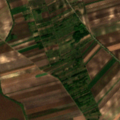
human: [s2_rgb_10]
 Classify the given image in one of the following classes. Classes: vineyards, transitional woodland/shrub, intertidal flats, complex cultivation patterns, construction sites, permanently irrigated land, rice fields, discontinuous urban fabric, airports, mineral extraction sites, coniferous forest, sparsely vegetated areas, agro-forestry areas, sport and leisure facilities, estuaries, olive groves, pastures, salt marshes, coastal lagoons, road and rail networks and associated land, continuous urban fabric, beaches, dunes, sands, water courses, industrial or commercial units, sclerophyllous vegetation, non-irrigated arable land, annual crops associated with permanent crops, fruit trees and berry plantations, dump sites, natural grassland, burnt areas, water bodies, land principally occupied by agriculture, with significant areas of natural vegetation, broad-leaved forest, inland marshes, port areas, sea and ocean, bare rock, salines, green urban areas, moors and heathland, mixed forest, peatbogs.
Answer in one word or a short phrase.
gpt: non-irrigated arable land, complex cultivation patterns, natural grassland